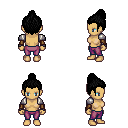
a pixel art fantasy rpg character, female body template, human, tanned skin, steel arm armor, magenta pants, black short topknot hairstyle, cloth bracers, four views (front, back, left, right), 2x2 character sprite sheet, small pixel art, hard edges, no anti-aliasing